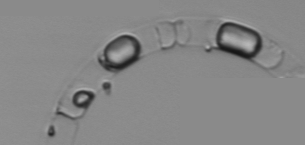
Label: Guinardia_striata